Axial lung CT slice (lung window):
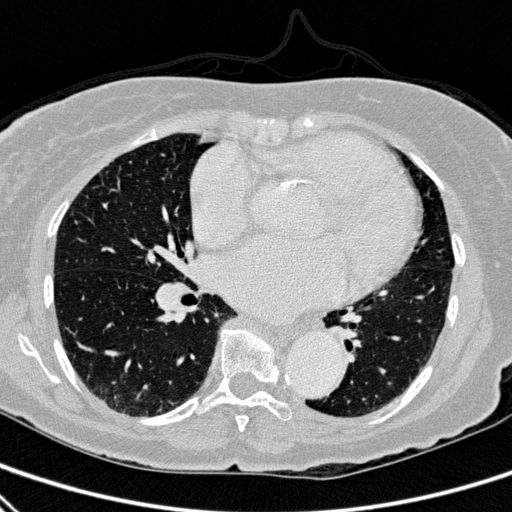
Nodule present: no